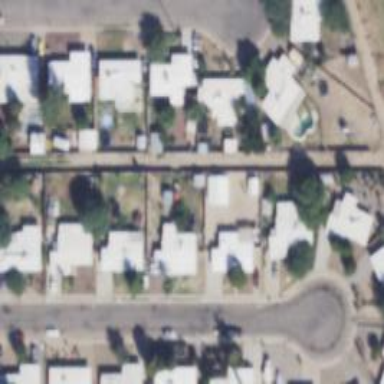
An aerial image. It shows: Alley classified as service road.